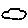
Label: cloud